Question: Can someone please explain how the indices are generated for triangular mesh?
The programme generated array of vertices for sphere object, and indices are generated to be drawn using glDrawElements method.
I don't understand how those indices relate with stacks and slices.
I am new to openGL and I have been spending a lot of time trying to understand how this code works.
Thanks in advance. :)
'''
int stacks = 40, slices = 40; // stacks = no. of Latitude lines,
// slices = no. of Longitude lines
double deltaLong = PI * 2 / slices;
double deltaLat = PI / stacks;
// Generate vertices coordinates, normal values, and texture coordinates
numVertices = (slices + 1) * (stacks - 1) + 2;
vertices = new float[numVertices * 3];
normals = new float[numVertices * 3];
textures = new float[numVertices * 2];
// North pole point
normals[0] = 0; normals[1] = 0; normals[2] = 1;
vertices[0] = 0; vertices[1] = 0; vertices[2] = radius;
textures[0] = 0.5f; textures[1] = 1.0f;
k = 1;
// vertices on the main body
for (i = 1; i < stacks; i++) {
for (j = 0; j <= slices; j++) {
normals[3 * k] = sin(deltaLat * i) * cos(deltaLong * j);
normals[3 * k + 1] = sin(deltaLat * i) * sin(deltaLong * j);
normals[3 * k + 2] = cos(deltaLat * i);
vertices[3 * k] = radius * normals[3 * k];
vertices[3 * k + 1] = radius * normals[3 * k + 1];
vertices[3 * k + 2] = radius * normals[3 * k + 2];
textures[2 * k] = (float) j / slices;
textures[2 * k + 1] = 1 - (float) i / stacks;
k++;
}
}
// South pole point
normals[3 * k] = 0;normals[3 * k + 1] = 0;normals[3 * k + 2] = -1;
vertices[3 * k] = 0;vertices[3 * k + 1] = 0;vertices[3 * k + 2] = -radius;
textures[2 * k] = 0.5f; textures[2 * k + 1] = 0.0f; k++;
//The above code is to generate vertices array and I think I understand how it works.
//**********************************
// Below is what I don't understand
int numIndices = (stacks - 1) * slices * 6; //why multiply by 6?
int[] indices = new int[numIndices];
int k = 0;
//add indices in North Pole region (no. of elements is slices * 3)
// WHY 3 times thenumber of slices?
for (int j = 1; j<= slices; j++){
indices[k++] = 0;
indices[k++] = j;
indices[k++] = j+1;
}
//add indices in South Pole Region (no. of element is slices * 3)
int temp = numVertices - 1;
for (int j = temp-1; j > temp - slices - 1; j--){
indices [k++] = temp;
indices [k++] = j;
indices [k++] = j - 1;
}
// add body (no. of element is (stacks - 2) * slices * 6
for (i = 1; i < stacks - 1; i++) {
for (j = 1; j <= slices; j++) {
// each quad gives two triangles
// triangle one
indices[k++] = (i - 1) * slices + j;
indices[k++] = i * slices + j;
indices[k++] = i * slices + j + 1;
// triangle two
indices[k++] = (i - 1) * slices + j;
indices[k++] = i * slices + j + 1;
indices[k++] = (i - 1) * slices + j + 1;
}
}
'''

I finally understand how the indexing in sphere code I shown work and figured out how to make a cylinder shown in above pic.
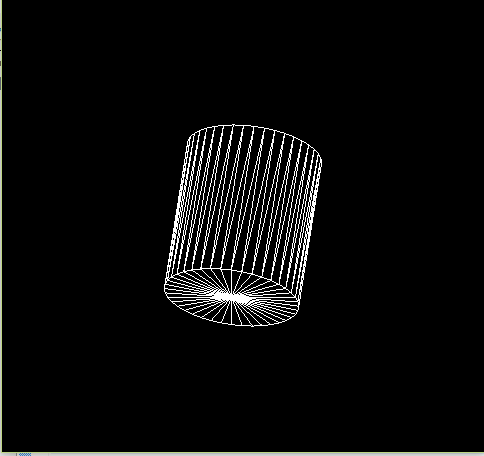
Answer: You can just create some vertex array wich contain all vertices, after perform function like this (sory for C but I have not java example (will be much simpler than in C, by usage generic containers)). This algorithm allows you to index arbitrary vertex array to optimize performance and memory consumption (wery usefull), and explains how vertex indices works.
'''
// 1254 Verticies
// 2141 Texture Coordinates
// 1227 Normals
// 2248 Triangles
static short face_indicies[2248][9] = {
// Object #-1
{0,15,14 ,0,1,2 ,0,1,2 }, {0,1,15 ,0,3,1 ,0,3,1 }, {1,16,15 ,3,4,1 ,3,4,1 },
{1,2,16 ,3,5,4 ,3,5,4 }, {2,17,16 ,5,6,4 ,5,6,4 }, {2,3,17 ,5,7,6 ,5,7,6 },
{3,18,17 ,7,8,6 ,7,8,6 }, {3,4,18 ,7,9,8 ,7,9,8 }, {4,19,18 ,9,10,8 ,9,10,8 },
//.................................................................
};
static GLfloat vertices [1254][3] = {
{1.32715f,-1.99755f,-0.614826f},{1.32715f,-2.20819f,-0.343913f},{1.32715f,-2.5155f,-0.191263f},
{1.32715f,-2.85867f,-0.187049f},{1.32715f,-3.16964f,-0.332104f},{1.32715f,-3.38686f,-0.597763f},
{1.32715f,-3.46734f,-0.931359f},{1.32715f,-3.39508f,-1.26683f},{1.32715f,-3.18445f,-1.53774f},
//..................................................................
};
static GLfloat normals [1227][3] = {
{-0.45634f,0.376195f,-0.80637f},{0.456348f,0.688811f,-0.563281f},{0.45634f,0.376194f,-0.80637f},
{-0.456348f,0.688811f,-0.563281f},{0.456341f,0.865005f,-0.208615f},{-0.456341f,0.865005f,-0.208615f},
{0.456341f,0.869868f,0.187303f},{-0.456341f,0.869868f,0.187303f},{0.456349f,0.702436f,0.546196f},
//..................................................................
};
static GLfloat textures [2141][2] = {
{0.94929f,0.497934f},{0.99452f,0.477509f},{0.994669f,0.497506f},
{0.949142f,0.47796f},{0.994339f,0.457508f},{0.948961f,0.457992f},
};
////////////////////////////////////////////////////////////////
// These are hard coded for this particular example
GLushort uiIndexes[2248*3]; // Maximum number of indexes
GLfloat vVerts[2248*3][3]; // (Worst case scenario)
GLfloat vText[2248*3][2];
GLfloat vNorms[2248*3][3];
int iLastIndex = 0; // Number of indexes actually used
/////////////////////////////////////////////////////////////////
// Compare two floating point values and return true if they are
// close enough together to be considered the same.
int IsSame(float x, float y, float epsilon)
{
if(fabs(x-y) < epsilon)
return 1;
return 0;
}
///////////////////////////////////////////////////////////////
// Goes through the arrays and looks for duplicate verticies
// that can be shared. This expands the original array somewhat
// and returns the number of true unique verticies that now
// populates the vVerts array.
int IndexTriangles(void)
{
int iFace, iPoint, iMatch;
float e = 0.000001; // How small a difference to equate
// LOOP THROUGH all the faces
int iIndexCount = 0;
for(iFace = 0; iFace < 2248; iFace++)
{
for(iPoint = 0; iPoint < 3; iPoint++)
{
// Search for match
for(iMatch = 0; iMatch < iLastIndex; iMatch++)
{
// If Vertex is the same...
if(IsSame(vertices[face_indicies[iFace][iPoint]][0], vVerts[iMatch][0], e) &&
IsSame(vertices[face_indicies[iFace][iPoint]][1], vVerts[iMatch][1], e) &&
IsSame(vertices[face_indicies[iFace][iPoint]][2], vVerts[iMatch][2], e) &&
// AND the Normal is the same...
IsSame(normals[face_indicies[iFace][iPoint+3]][0], vNorms[iMatch][0], e) &&
IsSame(normals[face_indicies[iFace][iPoint+3]][1], vNorms[iMatch][1], e) &&
IsSame(normals[face_indicies[iFace][iPoint+3]][2], vNorms[iMatch][2], e) &&
// And Texture is the same...
IsSame(textures[face_indicies[iFace][iPoint+6]][0], vText[iMatch][0], e) &&
IsSame(textures[face_indicies[iFace][iPoint+6]][1], vText[iMatch][1], e))
{
// Then add the index only
uiIndexes[iIndexCount] = iMatch;
iIndexCount++;
break;
}
}
// No match found, add this vertex to the end of our list, and update the index array
if(iMatch == iLastIndex)
{
// Add data and new index
memcpy(vVerts[iMatch], vertices[face_indicies[iFace][iPoint]], sizeof(float) * 3);
memcpy(vNorms[iMatch], normals[face_indicies[iFace][iPoint+3]], sizeof(float) * 3);
memcpy(vText[iMatch], textures[face_indicies[iFace][iPoint+6]], sizeof(float) * 2);
uiIndexes[iIndexCount] = iLastIndex;
iIndexCount++;
iLastIndex++;
}
}
}
return iIndexCount;
}
/////////////////////////////////////////////
// Function to stitch the triangles together
// and draw the ship
void DrawModel(void)
{
static int iIndexes = 0;
char cBuffer[32];
// The first time this is called, reindex the triangles. Report the results
// in the window title
if(iIndexes == 0)
{
iIndexes = IndexTriangles();
sprintf(cBuffer,"Verts = %d Indexes = %d", iLastIndex, iIndexes);
glutSetWindowTitle(cBuffer);
}
// Use vertices, normals, and texture coordinates
glEnableClientState(GL_VERTEX_ARRAY);
glEnableClientState(GL_NORMAL_ARRAY);
glEnableClientState(GL_TEXTURE_COORD_ARRAY);
// Here's where the data is now
glVertexPointer(3, GL_FLOAT,0, vVerts);
glNormalPointer(GL_FLOAT, 0, vNorms);
glTexCoordPointer(2, GL_FLOAT, 0, vText);
// Draw them
glDrawElements(GL_TRIANGLES, iIndexes, GL_UNSIGNED_SHORT, uiIndexes);
}
'''
In your case is simple
'''
slice slice + 1
*--------*
|\ | stack
| \ |
| \ |
| \ |
| \ |
| \ |
| \ | stack + 1
*------- *
'''
than we linearize our stack-slice 2D coordinates in
single 1D overal slices coord. standart algo (1 stack contain n slices) so our algo will simply 'current_stack * n + current_slice' it will give us specific vertex normal and texture index in created early arrays. Than in your for loop we simple arrange them to specify proper polygon winding.
I have modified your code now it draw cylinder in proper way.
'''
int numVertices = (10000);
float * vertices = new float[numVertices * 3];
float* normals = new float[numVertices * 3];
//float* textures = new float[numVertices * 2];
// vertices body
k = 0;
for (i = 0; i < slices; i++) {
normals[3 * k] = cos(theta * i);
normals[3 * k + 1] = sin(theta * i);
normals[3 * k + 2] = 0;
vertices[3 * k] = radius * normals[3 * k];
vertices[3 * k + 1] = radius * normals[3 * k + 1];
vertices[3 * k + 2] = .5f;
k++;
} // end of for vertices on body
for (i = 0; i < slices; i++) {
normals[3 * k] = cos(theta * i);
normals[3 * k + 1] = sin(theta * i);
normals[3 * k + 2] = 0;
vertices[3 * k] = radius * normals[3 * k];
vertices[3 * k + 1] = radius * normals[3 * k + 1];
vertices[3 * k + 2] = -.5f;
k++;
} // end of for vertices on body
// Generate indices for triangular mesh
int numIndices = 100000;
unsigned int* indices = new unsigned int[numIndices];
k = 0;
for (i = 0; i < slices; ++i) {
int i1 = i;
int i2 = (i1 + 1) % slices;
int i3 = i1 + slices;
int i4 = i2 + slices;
indices[k++] = i1;
indices[k++] = i3;
indices[k++] = i2;
indices[k++] = i4;
indices[k++] = i2;
indices[k++] = i3;
}
'''